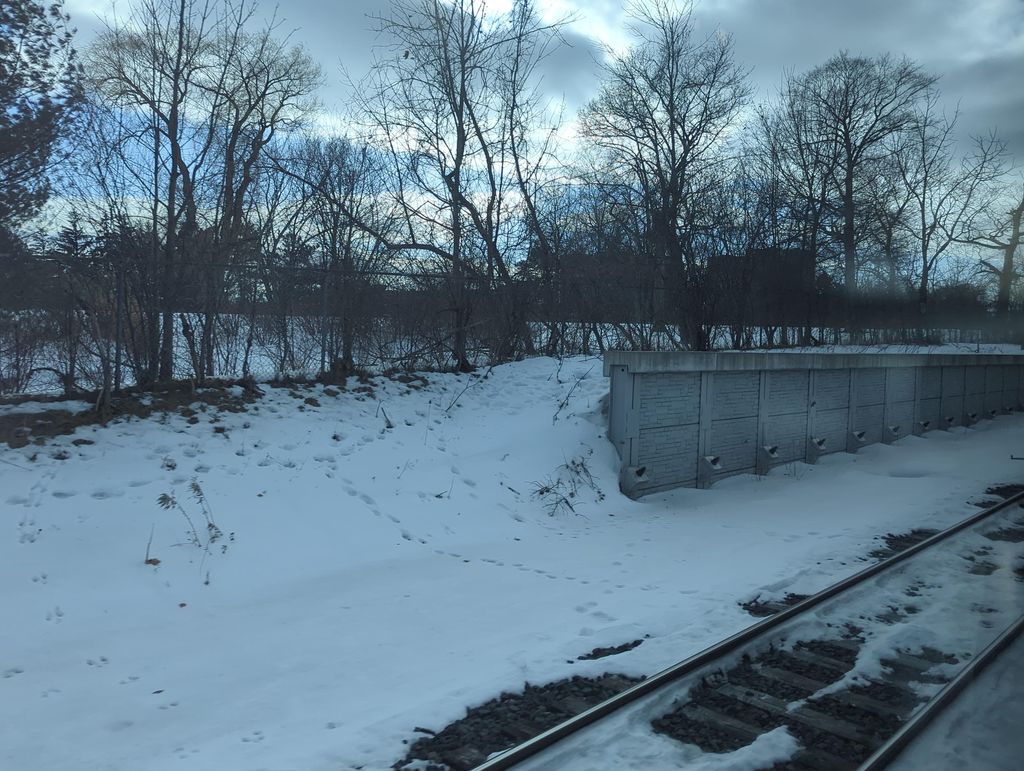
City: toronto